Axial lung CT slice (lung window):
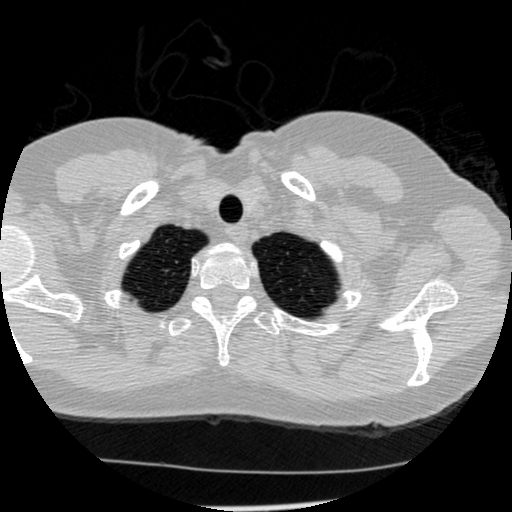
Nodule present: no